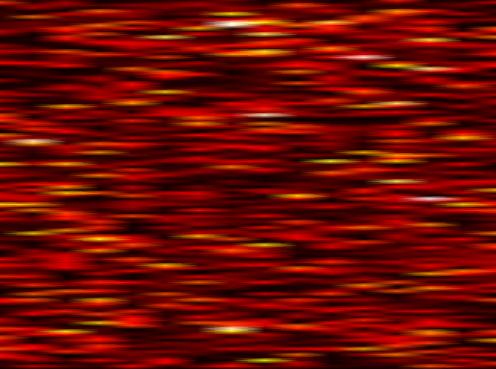
Label: FOFDM